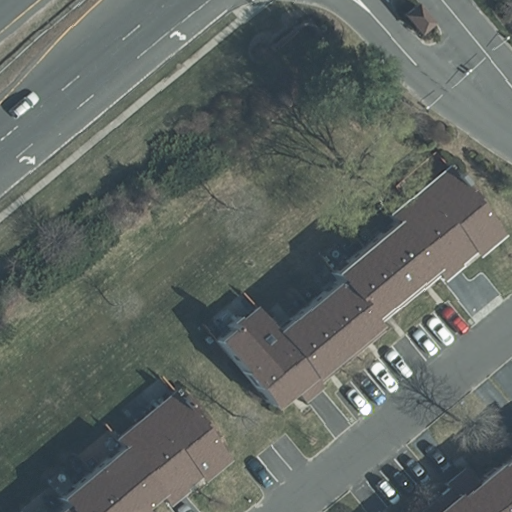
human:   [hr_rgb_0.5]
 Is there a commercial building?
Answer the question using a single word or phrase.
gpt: no

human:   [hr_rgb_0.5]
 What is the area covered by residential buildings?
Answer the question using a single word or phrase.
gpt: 1493m2

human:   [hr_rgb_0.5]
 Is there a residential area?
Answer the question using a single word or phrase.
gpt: yes

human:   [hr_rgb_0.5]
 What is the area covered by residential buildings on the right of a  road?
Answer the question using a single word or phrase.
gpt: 1405m2

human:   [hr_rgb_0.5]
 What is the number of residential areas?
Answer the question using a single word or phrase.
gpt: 1

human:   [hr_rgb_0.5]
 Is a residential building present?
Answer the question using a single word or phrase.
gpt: yes

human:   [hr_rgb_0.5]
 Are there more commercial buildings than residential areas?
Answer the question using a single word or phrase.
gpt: no

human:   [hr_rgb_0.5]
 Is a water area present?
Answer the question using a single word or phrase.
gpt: no

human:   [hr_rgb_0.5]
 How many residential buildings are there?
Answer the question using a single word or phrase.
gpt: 3

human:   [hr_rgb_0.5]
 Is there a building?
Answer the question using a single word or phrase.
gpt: yes

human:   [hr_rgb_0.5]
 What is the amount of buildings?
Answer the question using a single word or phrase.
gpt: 3

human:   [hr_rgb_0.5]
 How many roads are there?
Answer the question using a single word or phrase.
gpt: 5

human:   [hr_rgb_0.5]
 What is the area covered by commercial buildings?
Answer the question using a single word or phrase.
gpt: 0m2

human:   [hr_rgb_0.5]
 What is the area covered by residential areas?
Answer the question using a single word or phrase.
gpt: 10632m2

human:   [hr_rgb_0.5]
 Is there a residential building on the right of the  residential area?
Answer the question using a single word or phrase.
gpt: no

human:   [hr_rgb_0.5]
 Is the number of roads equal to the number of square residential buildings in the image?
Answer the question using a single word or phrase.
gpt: no

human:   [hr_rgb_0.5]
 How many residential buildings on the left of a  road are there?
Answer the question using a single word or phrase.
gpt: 1

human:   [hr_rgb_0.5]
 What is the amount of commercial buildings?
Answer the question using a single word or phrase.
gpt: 0

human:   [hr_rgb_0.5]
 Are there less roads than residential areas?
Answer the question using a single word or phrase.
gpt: no

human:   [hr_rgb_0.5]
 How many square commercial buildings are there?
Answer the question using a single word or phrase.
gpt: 0

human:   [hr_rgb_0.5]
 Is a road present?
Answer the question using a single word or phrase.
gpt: yes

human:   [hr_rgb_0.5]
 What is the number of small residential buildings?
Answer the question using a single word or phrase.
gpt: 1

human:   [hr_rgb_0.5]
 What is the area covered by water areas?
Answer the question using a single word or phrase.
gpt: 0m2

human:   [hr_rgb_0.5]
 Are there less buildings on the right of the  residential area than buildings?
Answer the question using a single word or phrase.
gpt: yes

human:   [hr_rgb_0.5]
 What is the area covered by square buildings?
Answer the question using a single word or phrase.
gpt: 0m2

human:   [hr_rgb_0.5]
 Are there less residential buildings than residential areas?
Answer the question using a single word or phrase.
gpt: no

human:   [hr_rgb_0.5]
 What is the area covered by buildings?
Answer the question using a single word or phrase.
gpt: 1493m2

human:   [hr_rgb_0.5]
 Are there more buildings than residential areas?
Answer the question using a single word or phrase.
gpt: yes

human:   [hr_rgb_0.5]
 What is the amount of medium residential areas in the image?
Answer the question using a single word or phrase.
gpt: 0

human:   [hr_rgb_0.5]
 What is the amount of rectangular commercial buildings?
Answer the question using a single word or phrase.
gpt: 0

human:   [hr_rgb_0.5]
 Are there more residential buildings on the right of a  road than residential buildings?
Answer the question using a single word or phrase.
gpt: no

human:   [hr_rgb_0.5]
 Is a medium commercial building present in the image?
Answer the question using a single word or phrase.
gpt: no

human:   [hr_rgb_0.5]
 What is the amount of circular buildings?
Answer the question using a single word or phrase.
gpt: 0

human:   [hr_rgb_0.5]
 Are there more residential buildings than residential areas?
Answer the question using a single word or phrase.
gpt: yes

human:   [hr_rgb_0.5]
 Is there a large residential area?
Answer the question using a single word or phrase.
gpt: yes

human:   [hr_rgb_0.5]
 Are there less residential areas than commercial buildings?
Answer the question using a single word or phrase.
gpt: no

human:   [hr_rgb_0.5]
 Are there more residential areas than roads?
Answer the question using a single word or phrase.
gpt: no

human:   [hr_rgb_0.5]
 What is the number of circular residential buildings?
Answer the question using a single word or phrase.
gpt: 0

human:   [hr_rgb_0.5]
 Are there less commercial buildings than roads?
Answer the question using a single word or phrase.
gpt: yes

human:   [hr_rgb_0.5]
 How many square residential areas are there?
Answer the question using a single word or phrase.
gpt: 0

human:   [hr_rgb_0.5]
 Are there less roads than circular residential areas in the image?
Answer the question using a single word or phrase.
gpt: no

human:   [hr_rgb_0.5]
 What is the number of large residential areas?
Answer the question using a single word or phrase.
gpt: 1

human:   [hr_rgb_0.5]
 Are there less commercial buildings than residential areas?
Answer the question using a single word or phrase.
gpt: yes

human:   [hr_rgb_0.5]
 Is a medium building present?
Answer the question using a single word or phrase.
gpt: yes

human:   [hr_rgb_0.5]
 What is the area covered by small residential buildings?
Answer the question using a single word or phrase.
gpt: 88m2

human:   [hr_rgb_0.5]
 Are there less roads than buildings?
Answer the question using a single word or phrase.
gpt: no

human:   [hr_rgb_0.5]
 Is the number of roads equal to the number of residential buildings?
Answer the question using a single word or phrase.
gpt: no

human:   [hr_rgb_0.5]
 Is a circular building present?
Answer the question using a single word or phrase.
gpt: no

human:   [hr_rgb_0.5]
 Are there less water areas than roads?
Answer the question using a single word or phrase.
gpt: yes

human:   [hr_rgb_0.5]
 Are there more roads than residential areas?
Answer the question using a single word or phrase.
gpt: yes

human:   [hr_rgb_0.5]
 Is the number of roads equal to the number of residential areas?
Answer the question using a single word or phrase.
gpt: no

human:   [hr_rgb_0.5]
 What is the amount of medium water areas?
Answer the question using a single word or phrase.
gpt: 0

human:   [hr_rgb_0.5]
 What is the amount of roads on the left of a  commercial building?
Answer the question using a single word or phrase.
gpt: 0

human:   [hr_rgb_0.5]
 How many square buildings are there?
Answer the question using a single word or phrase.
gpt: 0

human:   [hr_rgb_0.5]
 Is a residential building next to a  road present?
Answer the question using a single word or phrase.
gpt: yes

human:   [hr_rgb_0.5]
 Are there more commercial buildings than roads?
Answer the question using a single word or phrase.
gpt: no

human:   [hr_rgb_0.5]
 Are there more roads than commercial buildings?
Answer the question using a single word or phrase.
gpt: yes

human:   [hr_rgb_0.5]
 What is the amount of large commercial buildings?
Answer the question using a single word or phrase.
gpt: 0

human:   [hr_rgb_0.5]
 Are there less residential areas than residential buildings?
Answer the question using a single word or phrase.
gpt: yes

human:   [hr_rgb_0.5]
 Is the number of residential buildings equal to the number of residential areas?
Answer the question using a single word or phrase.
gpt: no

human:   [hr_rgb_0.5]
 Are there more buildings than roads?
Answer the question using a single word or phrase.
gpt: no

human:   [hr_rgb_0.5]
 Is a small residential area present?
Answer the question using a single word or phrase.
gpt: no

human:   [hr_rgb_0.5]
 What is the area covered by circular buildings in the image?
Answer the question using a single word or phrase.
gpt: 0m2

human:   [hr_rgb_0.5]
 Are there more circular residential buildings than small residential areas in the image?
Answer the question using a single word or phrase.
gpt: no